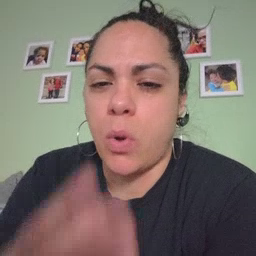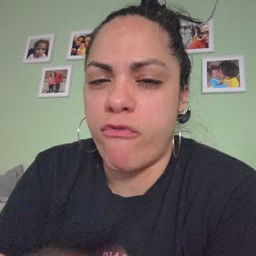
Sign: wolf